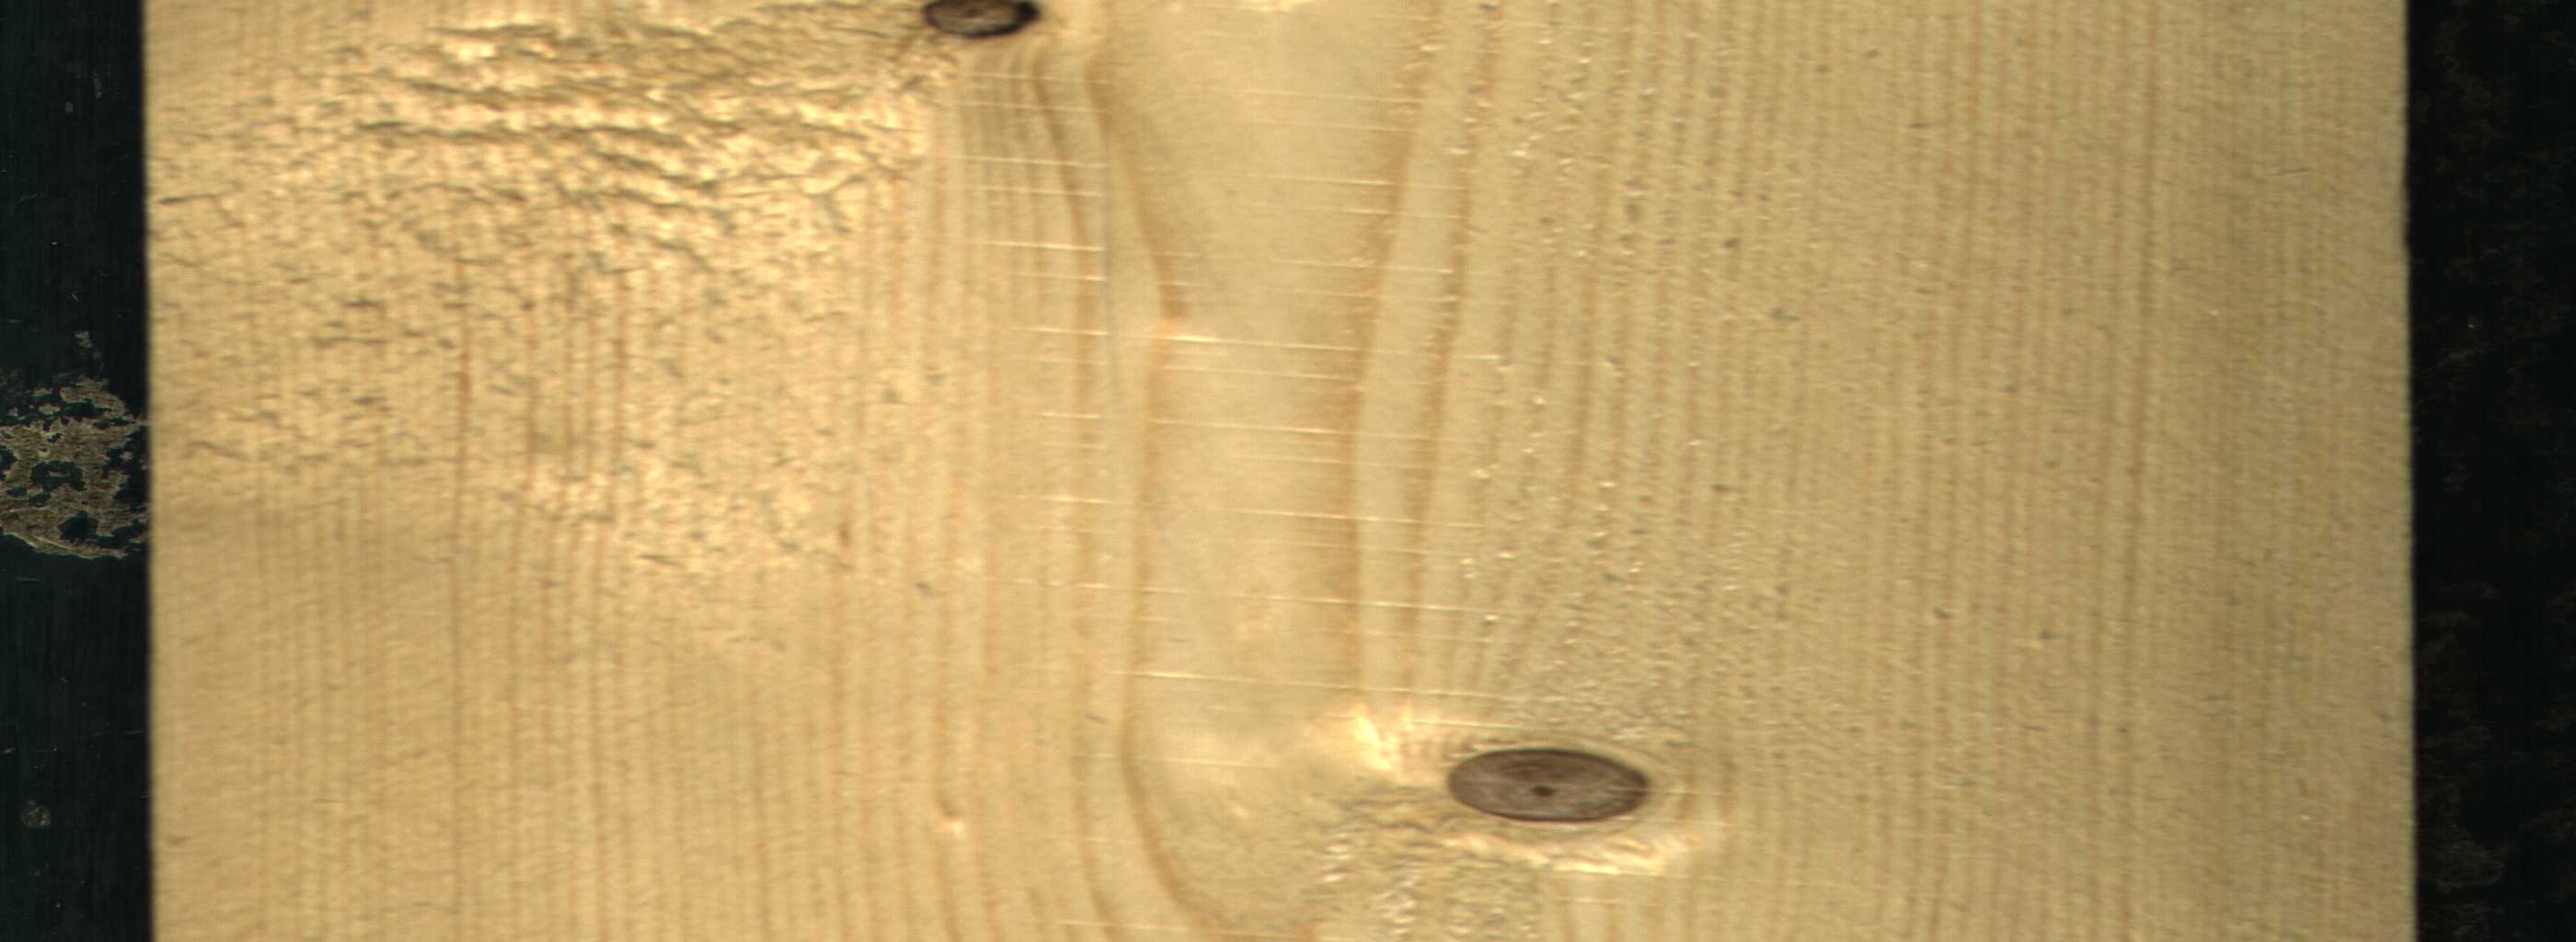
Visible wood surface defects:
Dead_Knot
Dead_Knot